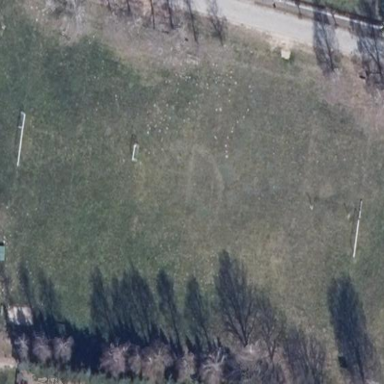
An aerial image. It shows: Soccer pitch for leisure land activities.